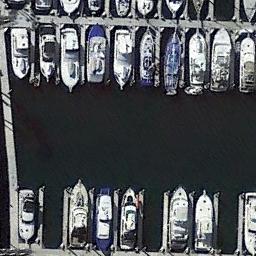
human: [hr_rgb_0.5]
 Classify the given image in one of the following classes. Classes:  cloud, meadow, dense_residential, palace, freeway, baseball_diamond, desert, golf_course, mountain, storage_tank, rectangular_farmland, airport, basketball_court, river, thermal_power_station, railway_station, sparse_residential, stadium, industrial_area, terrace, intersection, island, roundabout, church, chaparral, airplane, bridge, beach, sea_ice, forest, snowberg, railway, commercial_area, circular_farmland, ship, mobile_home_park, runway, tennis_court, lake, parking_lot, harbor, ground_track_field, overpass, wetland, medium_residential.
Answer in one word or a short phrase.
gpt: harbor